Interaction volume radius: 5 \u00c5
Interaction volume height: 10 \u00c5
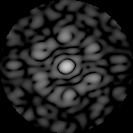
Disorder parameter: 0.6366